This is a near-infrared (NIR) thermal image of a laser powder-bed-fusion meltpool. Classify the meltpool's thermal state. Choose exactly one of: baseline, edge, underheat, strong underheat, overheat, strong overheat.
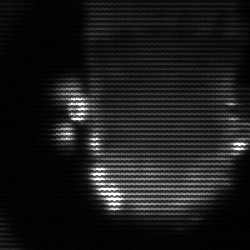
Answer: baseline